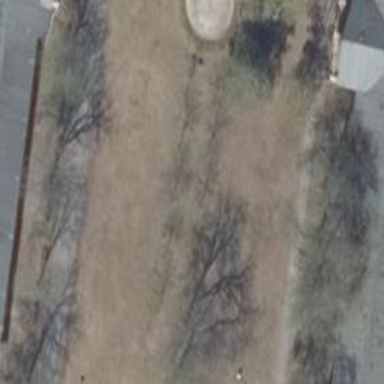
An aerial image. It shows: Semi-evergreen broadleaved tree.